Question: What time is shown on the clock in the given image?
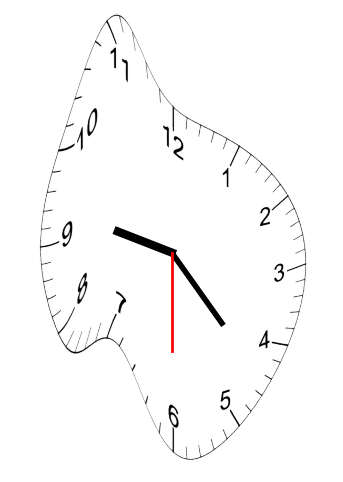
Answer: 09:22:30